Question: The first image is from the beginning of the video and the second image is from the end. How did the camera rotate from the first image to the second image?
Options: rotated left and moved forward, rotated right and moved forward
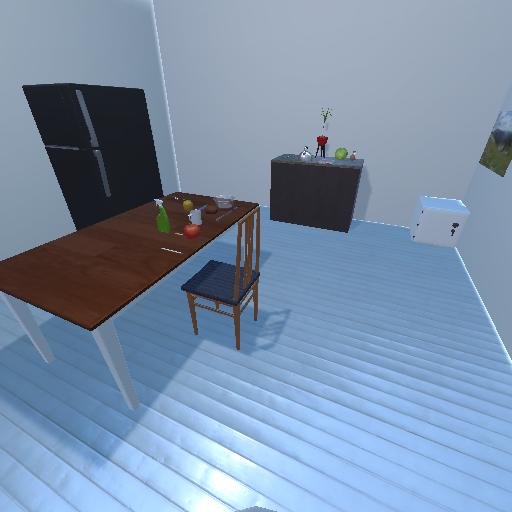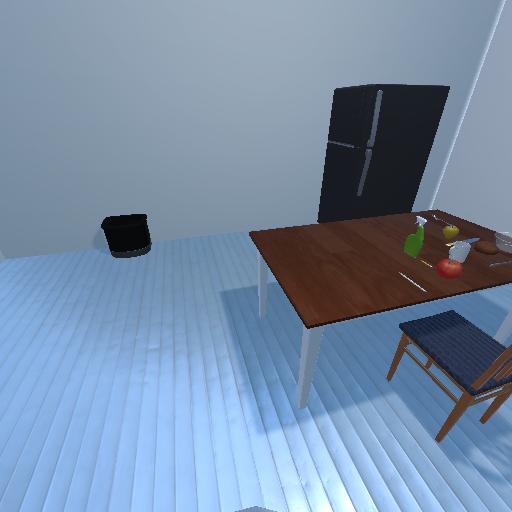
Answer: rotated left and moved forward